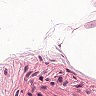
Metastatic tissue present: no